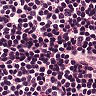
Metastatic tissue present: no